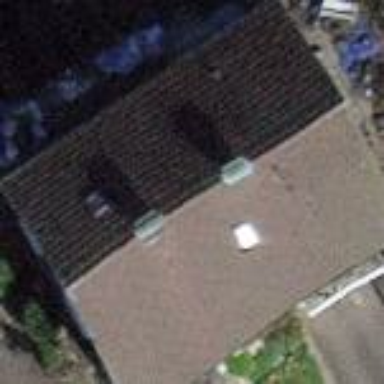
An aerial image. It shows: Detached building with gabled roof.